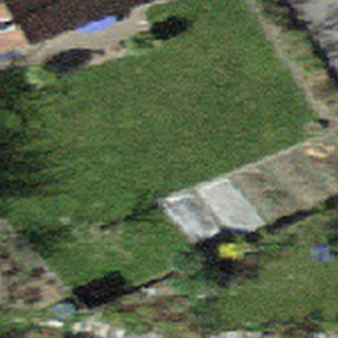
Label: other